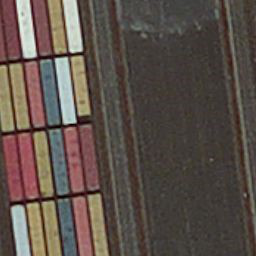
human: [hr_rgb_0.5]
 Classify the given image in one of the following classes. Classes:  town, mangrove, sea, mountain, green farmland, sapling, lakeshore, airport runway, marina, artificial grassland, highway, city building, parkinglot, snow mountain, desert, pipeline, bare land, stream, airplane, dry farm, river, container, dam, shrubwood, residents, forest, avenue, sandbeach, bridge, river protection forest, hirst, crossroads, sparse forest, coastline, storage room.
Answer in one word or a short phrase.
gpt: container